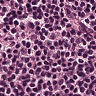
Metastatic tissue present: no